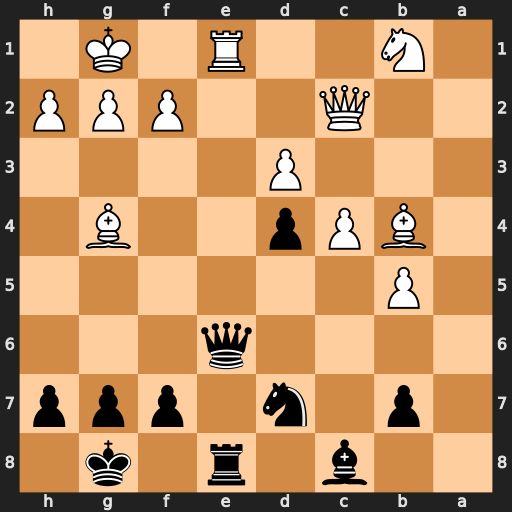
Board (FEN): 2b1r1k1/1p1n1ppp/4q3/1P6/1BPp2B1/3P4/2Q2PPP/1N2R1K1
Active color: b
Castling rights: -
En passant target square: -
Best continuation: Qxe1+ Bxe1 Rxe1#